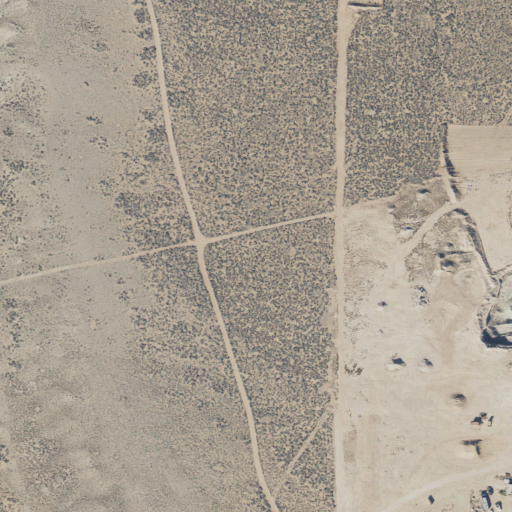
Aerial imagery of bench in Utah named Blue Bench containing shrub, open development, medium intensity development, and grassland